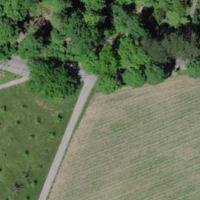
EUNIS habitat code: 25
Species observed at this site:
Medicago lupulina
Fagus sylvatica